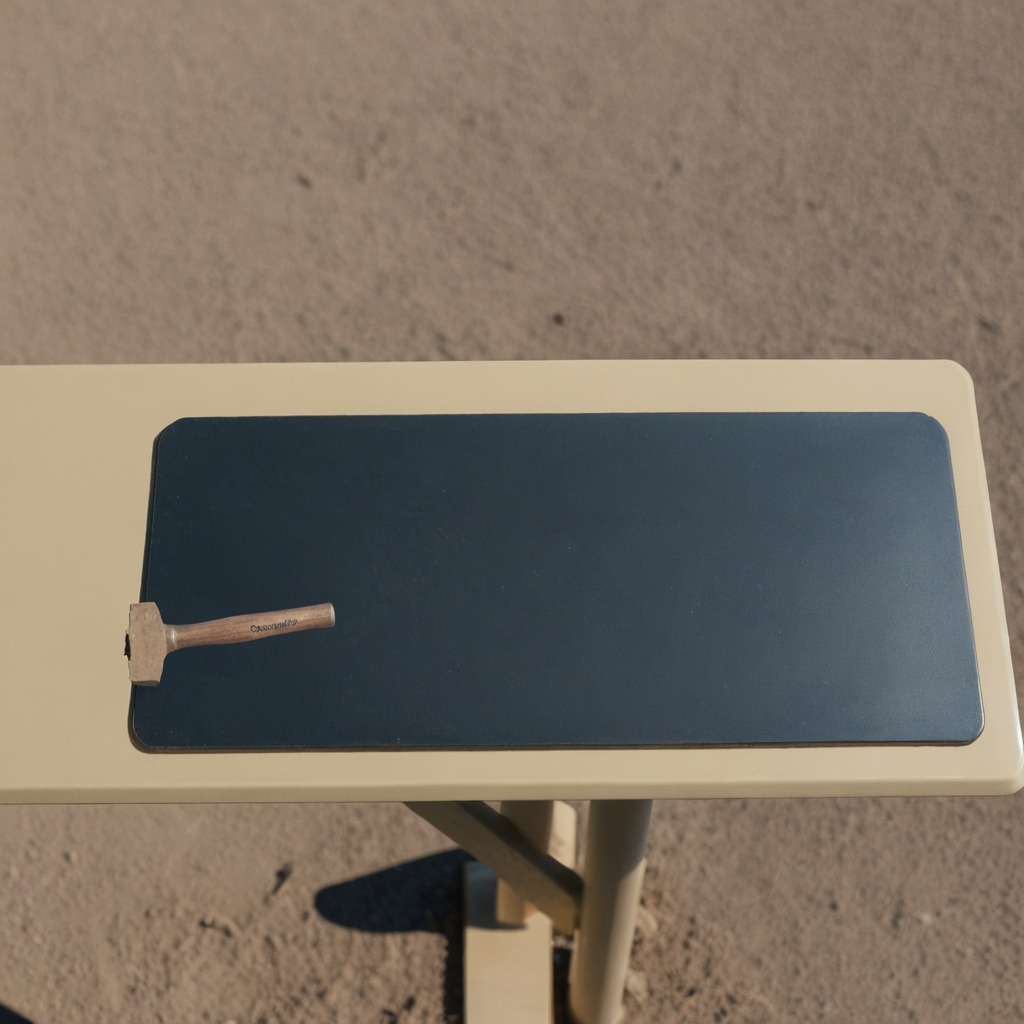
A hammer is lying on a clean utility table in a temporary outdoor tool station afternoon light present textured surface